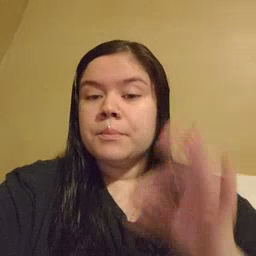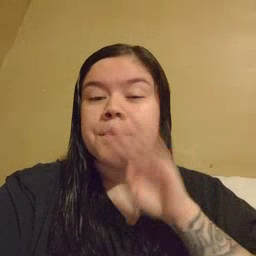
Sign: bee